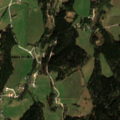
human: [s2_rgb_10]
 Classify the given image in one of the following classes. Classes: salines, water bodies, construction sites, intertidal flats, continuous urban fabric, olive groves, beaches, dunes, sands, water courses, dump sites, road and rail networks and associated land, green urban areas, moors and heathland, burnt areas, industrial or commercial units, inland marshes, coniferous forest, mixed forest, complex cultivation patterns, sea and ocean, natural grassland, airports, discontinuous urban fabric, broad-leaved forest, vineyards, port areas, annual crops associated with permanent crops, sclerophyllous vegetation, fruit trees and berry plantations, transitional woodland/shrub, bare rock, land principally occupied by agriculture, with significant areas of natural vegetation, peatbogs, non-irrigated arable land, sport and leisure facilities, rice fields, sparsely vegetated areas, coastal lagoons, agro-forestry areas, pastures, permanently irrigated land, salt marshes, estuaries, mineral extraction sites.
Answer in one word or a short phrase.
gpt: pastures, coniferous forest, mixed forest